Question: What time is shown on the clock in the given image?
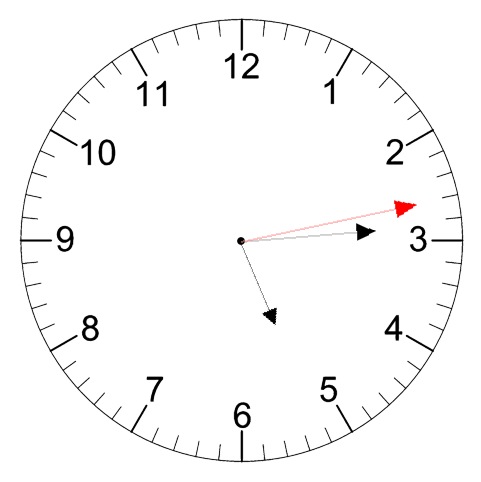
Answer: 05:14:13